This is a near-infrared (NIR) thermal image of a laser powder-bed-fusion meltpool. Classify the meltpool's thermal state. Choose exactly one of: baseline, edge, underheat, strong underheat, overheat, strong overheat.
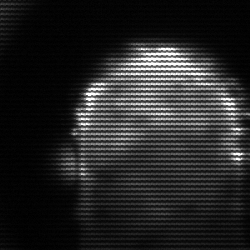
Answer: baseline